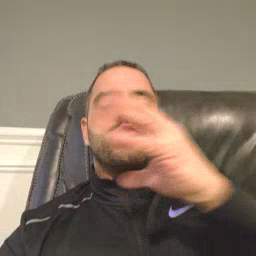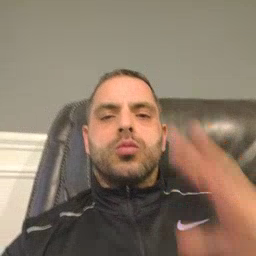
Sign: balloon